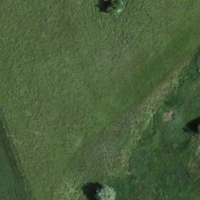
EUNIS habitat code: 25
Species observed at this site:
Ardea alba